Question: I have some data let say 'x', 'y', and 'z'. All are '1D' arrays. I have done a scatter plot with 'z' as color as;
'''
import matplotlib.pyplot as plt
plt.scatter(x,y,c=z,alpha = 0.2)
plt.xlabel("X")
plt.ylabel("Y")
plt.ylim((1.2,1.5))
plt.colorbar()
'''
The 'z' values are normalized and its between '-1' to '1'. I have attached the figure below.
The question I have is; How can I filter the colors such that let say the points that have a color value between '-0.25' to '0.25' disappear form the figure (i.e set the color to white).

The values for 'x', 'y', and 'z' can be provided if needed to answer this question. Thank you for your time.
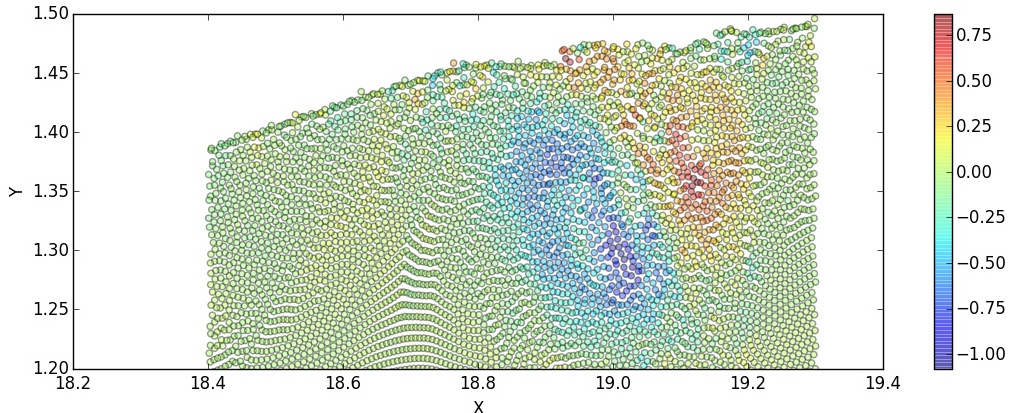
Answer: '''
import matplotlib.pyplot as plt
import numpy as np
np.random.seed(42)
# prepare random data
stats = -1, 1, 200
x = np.random.uniform(*stats)
y = np.random.uniform(*stats)
z = np.random.uniform(*stats)
# mask unwanted data
thresh = 0.4
mask = np.abs(z) <= thresh
x_ma = np.ma.masked_where(mask, x)
y_ma = np.ma.masked_where(mask, y)
z_ma = np.ma.masked_where(mask, z)
'''
And do the plotting:
'''
fig, (ax_left, ax_right) = plt.subplots(1, 2, figsize=(10, 4),
sharex=True, sharey=True)
img_left = ax_left.scatter(x, y, c=z)
fig.colorbar(img_left, ax=ax_left)
img_right = ax_right.scatter(x_ma, y_ma, c=z_ma)
fig.colorbar(img_right, ax=ax_right)
'''
gives following result:

The plot on the right side hides all points that fall below the chosen threshold.